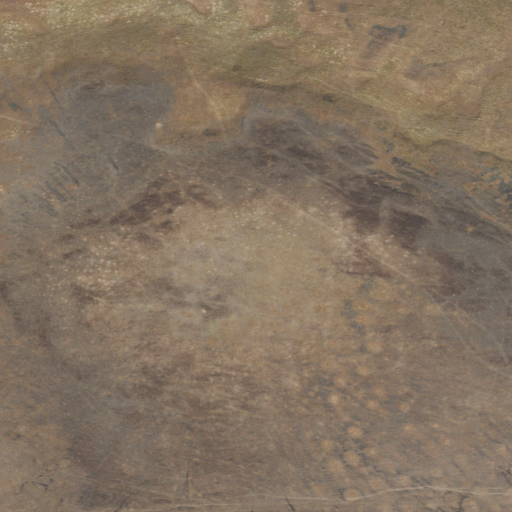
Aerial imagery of mountain in Oregon named Warm Hill containing grassland and shrub